Question: I'm developing a game for Android using libGDX. I implemented "spotlight effect" for highlighting some scene elements in tutorial levels. I did use Pixmap class for implementing this. So I did something like this:
'''
public class ComplexSpotlight implements MoveObserver{
// somewhere in class
public void update(){
black.setColor(0, 0, 0, 0.7f);
black.fill();
black.setColor(0, 0, 0, 0);
for(Map.Entry<MoveObservable, Vector2> entry : currentObservablePositions.entrySet()){
Vector2 position = entry.getValue();
int x = (int)(Gdx.graphics.getWidth()/2+position.x);
int y = (int)(Gdx.graphics.getHeight()*1.5f-position.y);
int radius = 50;
black.fillCircle(x, y, radius);
System.out.println("at "+x+" "+y);
}
overlay.dispose();
overlay = new Texture(black);
}
public Texture getOverlayTexture(){
return overlay;
}
'''
Fast explanation - I'm creating a Pixmap filling it with color(0,0,0,0.7f). After this I'm drawing transparent circle using Pixmap.fillCircle() method. And then I'm creating new Texture using this Pixmap.
I've tested this code using following devices: HTC One V(480*800), Sony XPeria Neo 15i(480*854), HTC Desire S(480*800) and it works good;

But today I'm found that there are problems on HTC One X(1280*720) and Gamsung Nexus(1280*720) - I'm seeing black screen only.
So it would be nice if someone give me some explanation about this issue. Links, thoughts - anything may be helpful.
Thanks in advance!
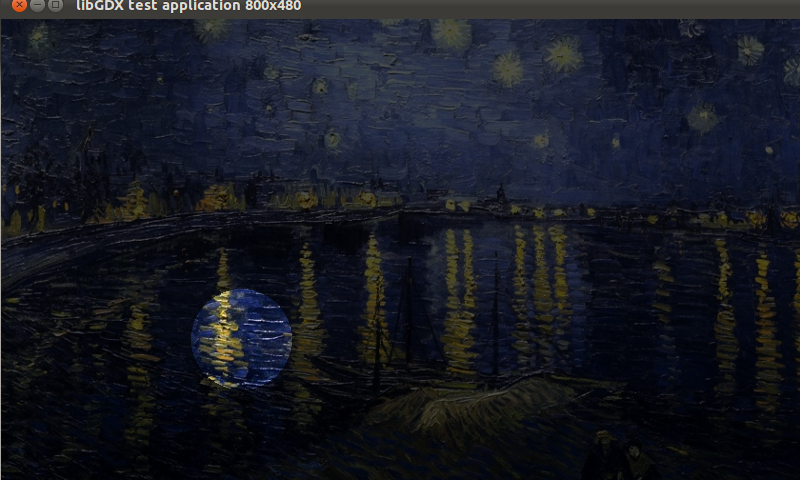
Answer: The problematic phones are all fairly large screens. Are you running out of texture memory or something like that? (Assuming you are drawing at full resolution.) You might try rendering to a smaller viewport to see if that fixes the issue.
Now that I know this guess was right, I'm curious if there was any evidence in the app's (or Android's?) logs or in the OpenGL error state that points to this problem now that you know what the cause was.